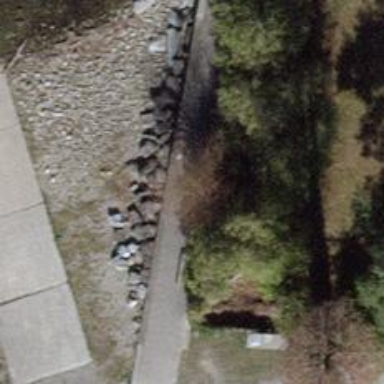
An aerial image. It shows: Bench for seating.